Interaction volume radius: 10 \u00c5
Interaction volume height: 15 \u00c5
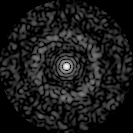
Disorder parameter: 0.8346